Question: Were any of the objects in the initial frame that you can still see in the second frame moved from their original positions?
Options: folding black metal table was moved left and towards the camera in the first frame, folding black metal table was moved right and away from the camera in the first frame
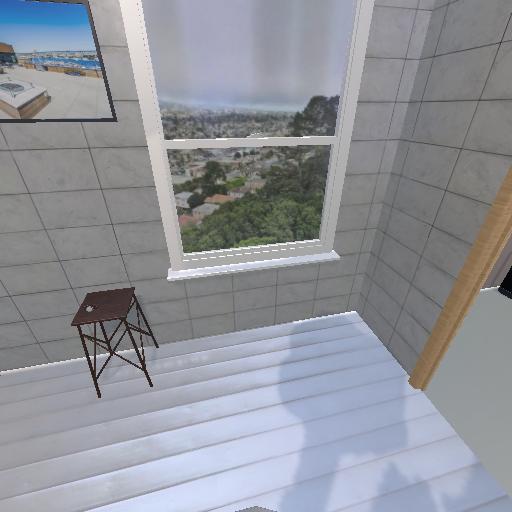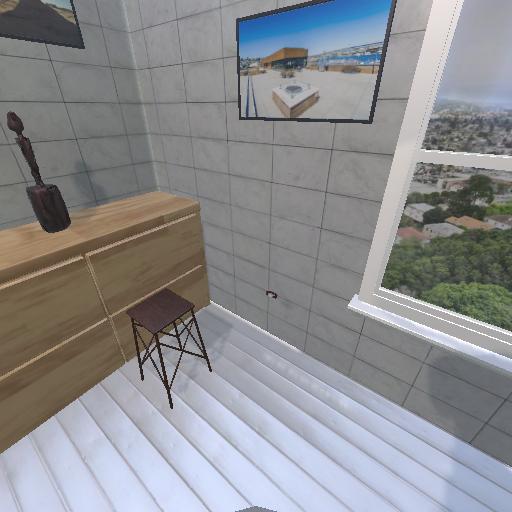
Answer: folding black metal table was moved left and towards the camera in the first frame